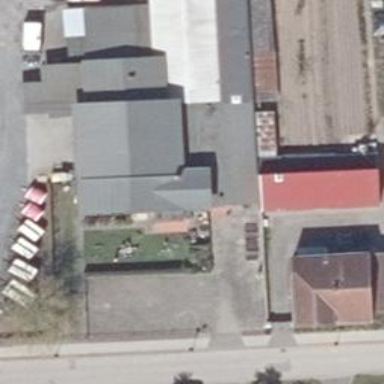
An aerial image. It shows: Restaurant.